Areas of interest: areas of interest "Commercial service"
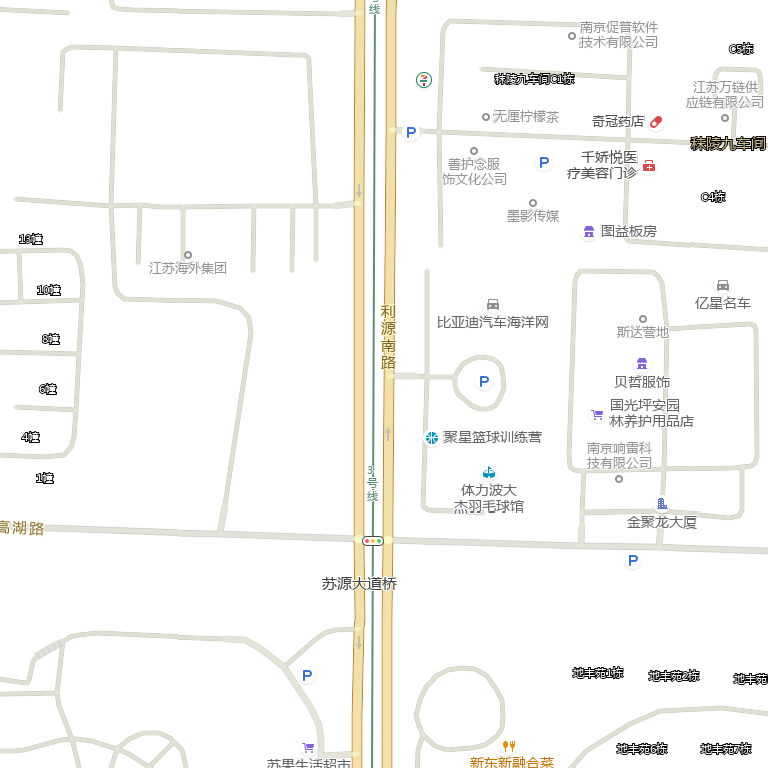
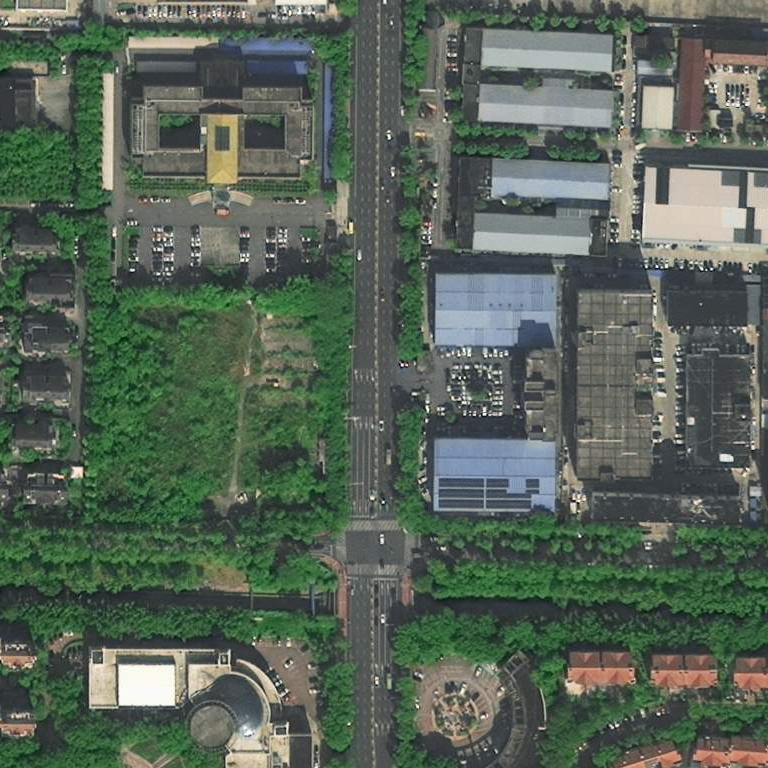